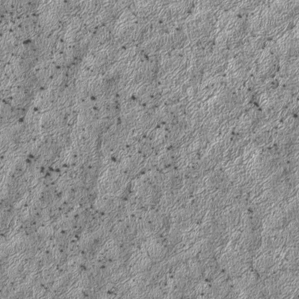
Label: frost